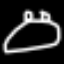
Label: frog